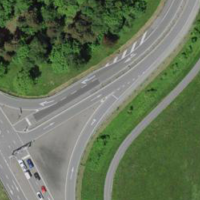
EUNIS habitat code: 57
Species observed at this site:
Vincetoxicum hirundinaria